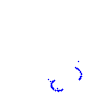
Particle: proton